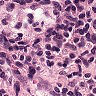
Metastatic tissue present: no